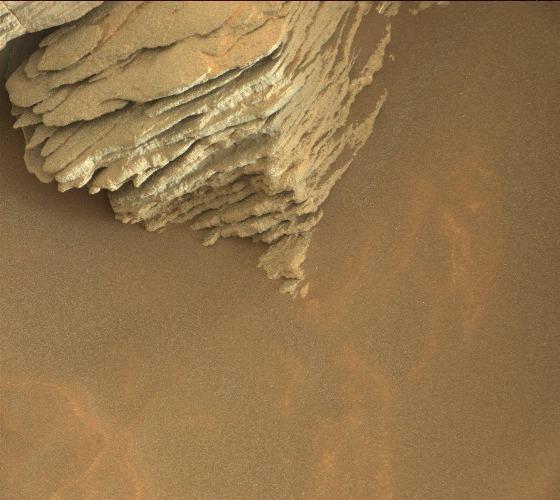
Terrain classes present: Bedrock, Gravel / Sand / Soil